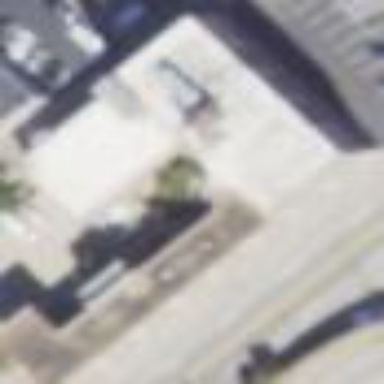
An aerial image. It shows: Hospital building.